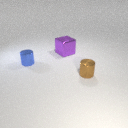
small blue metal cylinder to the left of small brown metal cylinder